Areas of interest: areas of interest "Theater"
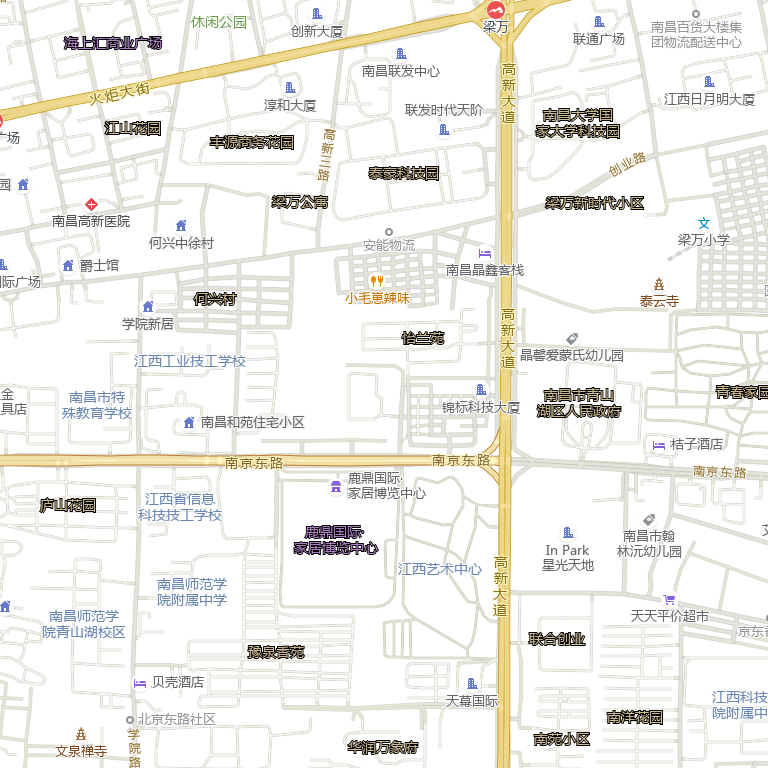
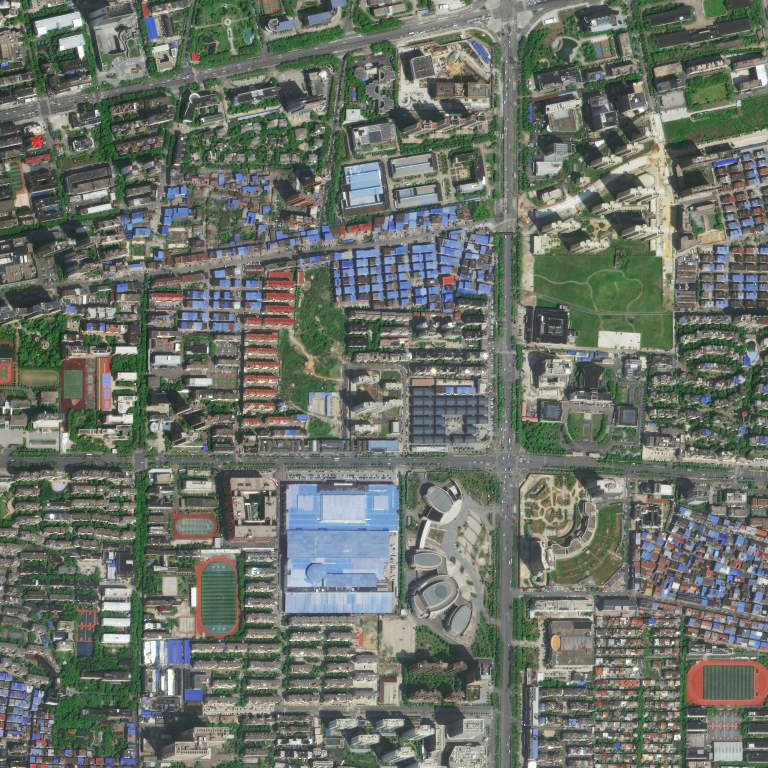